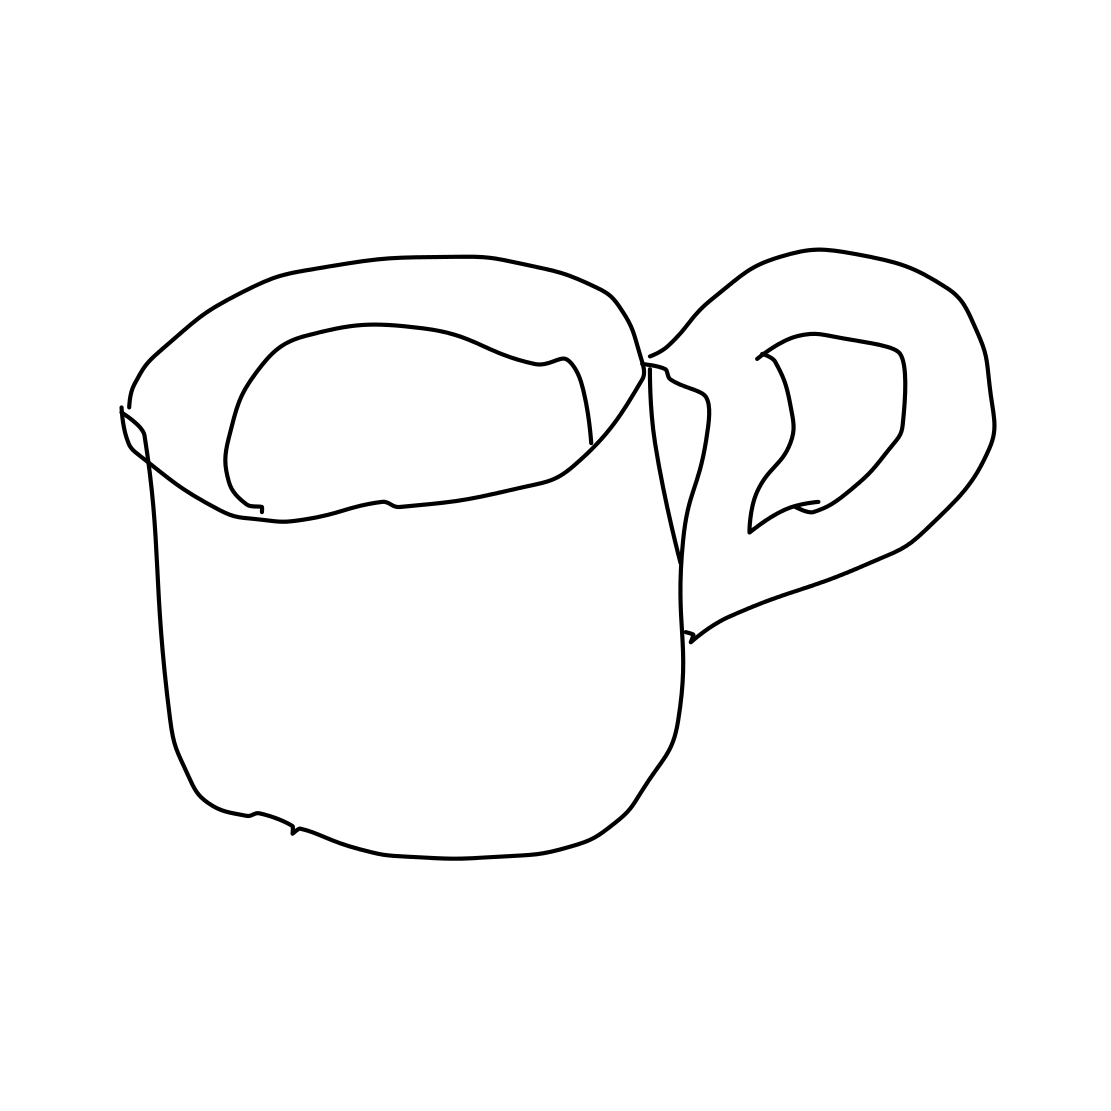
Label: teacup